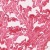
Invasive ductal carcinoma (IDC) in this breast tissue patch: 0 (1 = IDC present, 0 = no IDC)